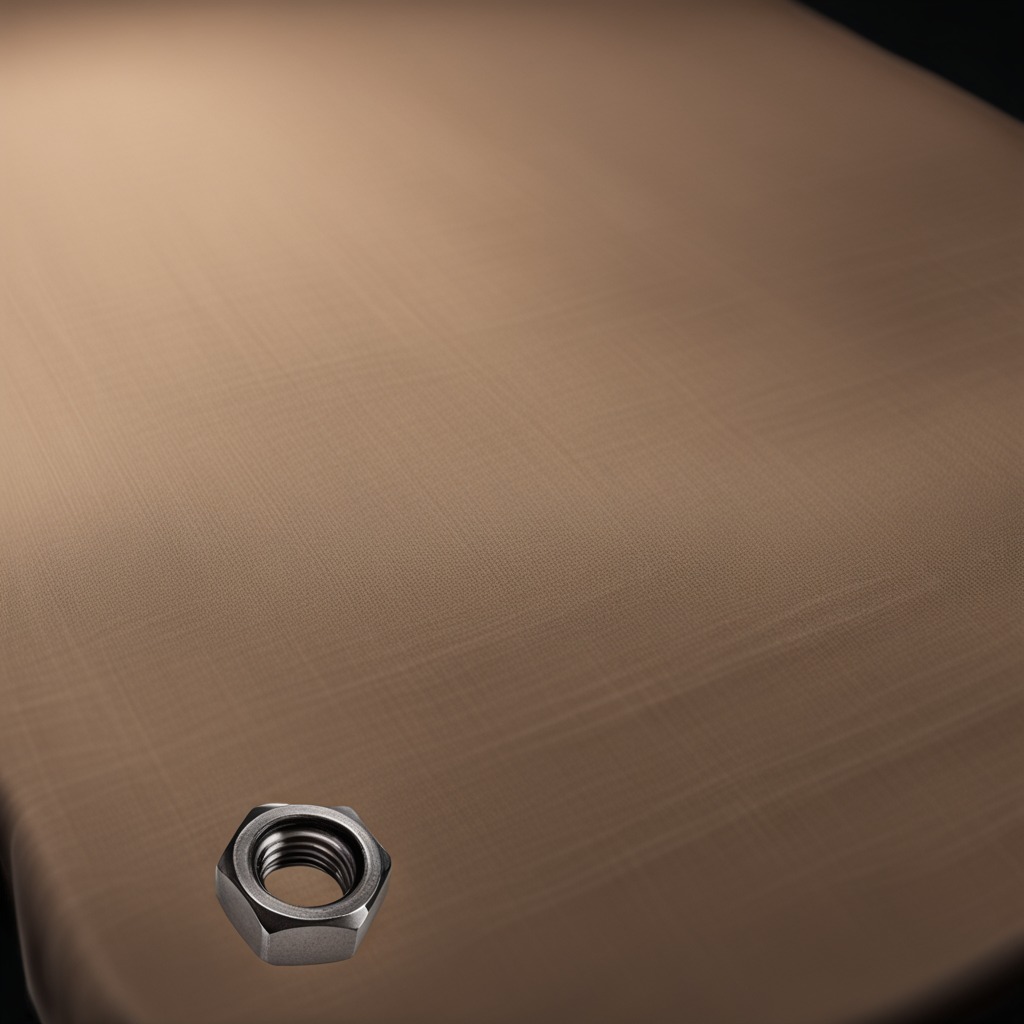
A metal nut lies on the wooden table inside a workshop at night dim ambient light soft shadows worn but beneath the cloth